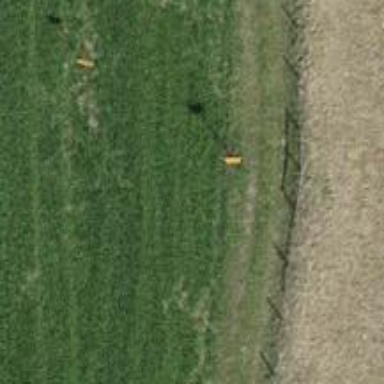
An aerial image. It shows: View of pole with roofed pipeline marker.